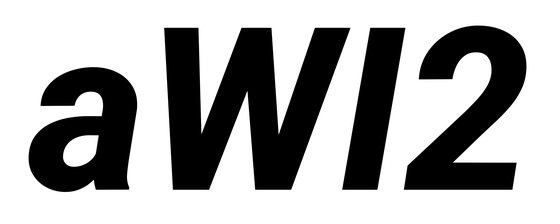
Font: Roboto-Italic_ExtraBold_Italic